Field crop: maize
Growth stage: 2
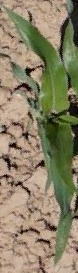
Species: maize